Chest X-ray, PA view. Patient: 61 years old, sex M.
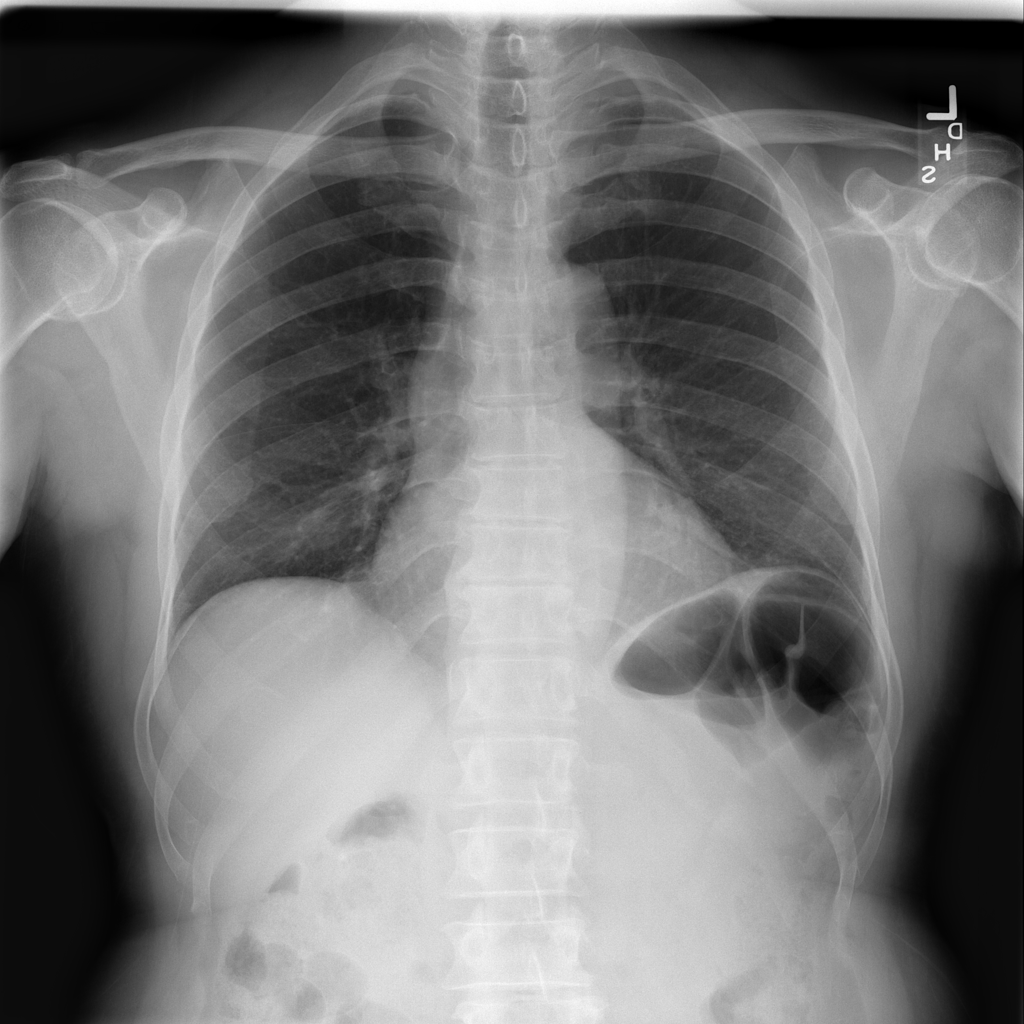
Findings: No Finding